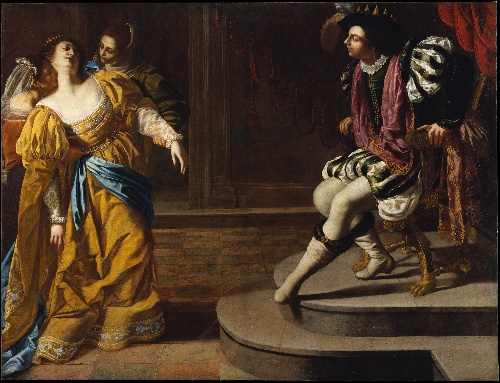
Title: Esther before Ahasuerus
Artist: Artemisia Gentileschi
Artist bio: Italian, born Rome 1593–died Naples 1654 or later
Date: 1620s
Object type: Painting
Classification: Paintings
Medium: Oil on canvas
Dimensions: 82 in. × 8 ft. 11 3/4 in. (208.3 × 273.7 cm)
Department: European Paintings
Credit line: Gift of Elinor Dorrance Ingersoll, 1969
Accession year: 1969
Repository: Metropolitan Museum of Art, New York, NY
Tags: Men|Women|Esther|Ahasuerus